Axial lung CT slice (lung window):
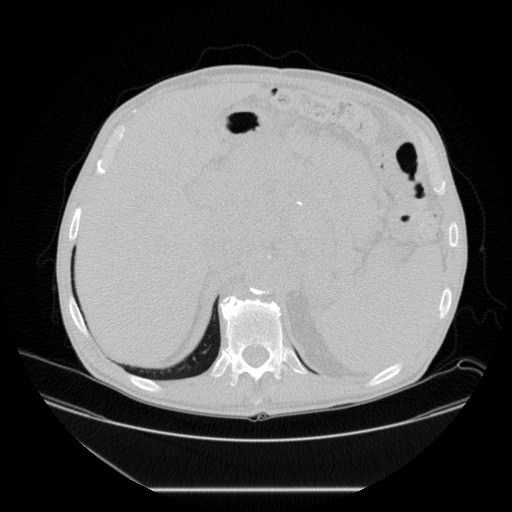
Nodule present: no